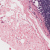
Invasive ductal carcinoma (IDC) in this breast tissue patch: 0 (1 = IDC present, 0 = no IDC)